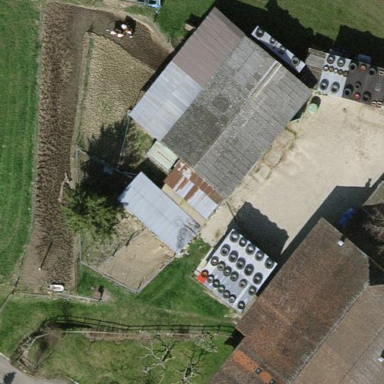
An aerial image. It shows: Farmyard area.